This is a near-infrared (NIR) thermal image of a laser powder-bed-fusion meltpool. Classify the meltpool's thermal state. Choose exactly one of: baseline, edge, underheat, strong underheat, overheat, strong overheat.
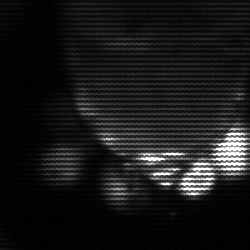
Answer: edge